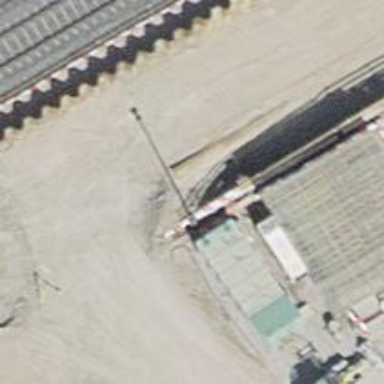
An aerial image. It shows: Retaining wall.